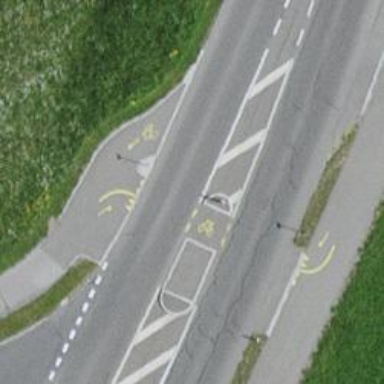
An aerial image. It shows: Crossing on asphalt cycleway.